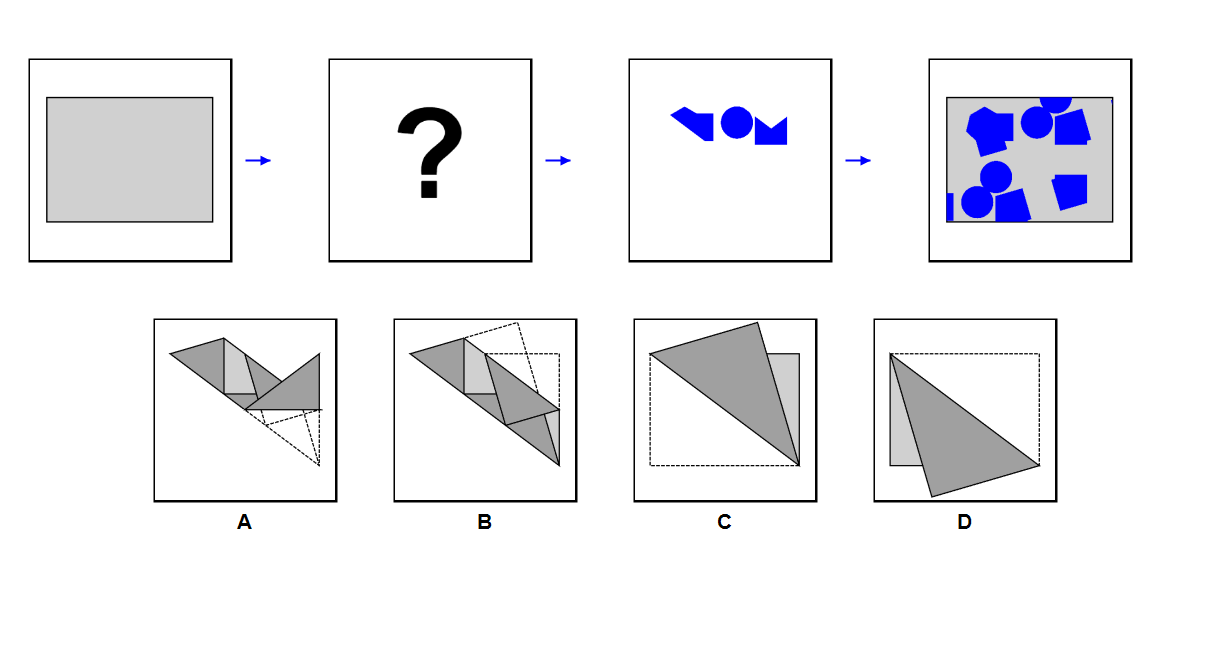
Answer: D